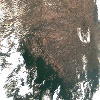
Label: land